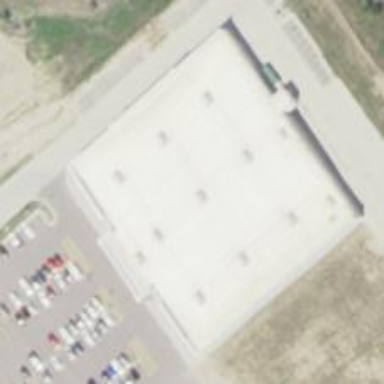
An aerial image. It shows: Retail building.